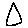
Label: triangle